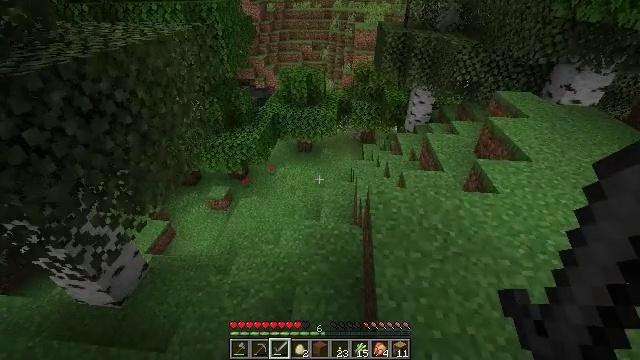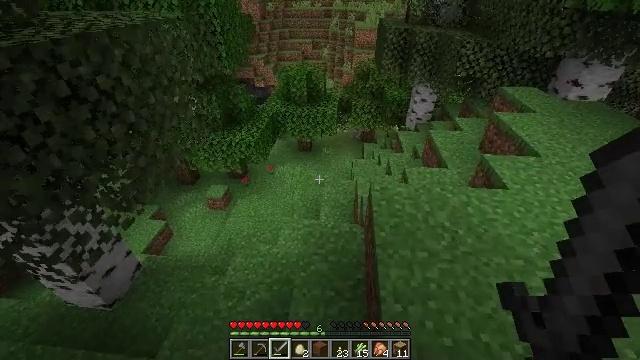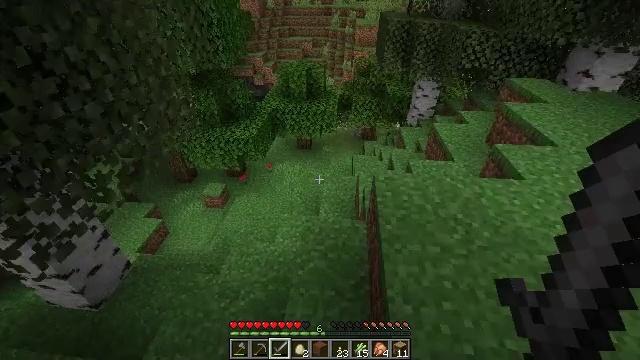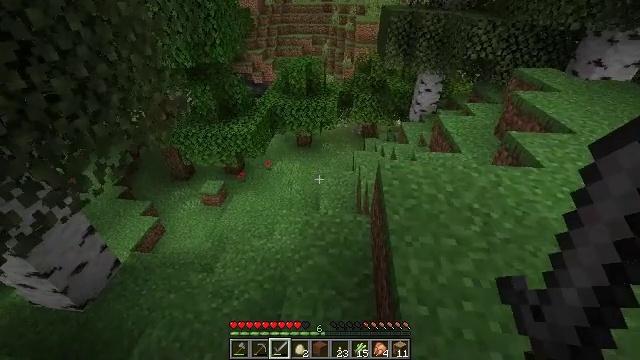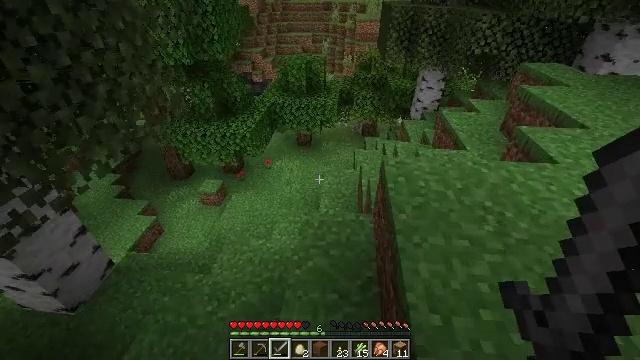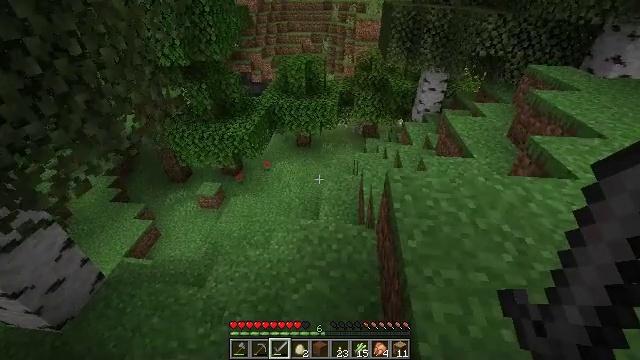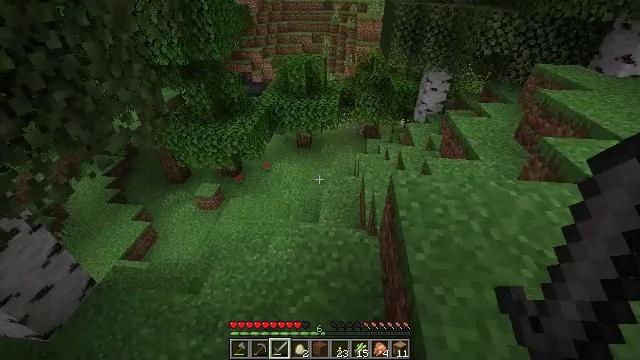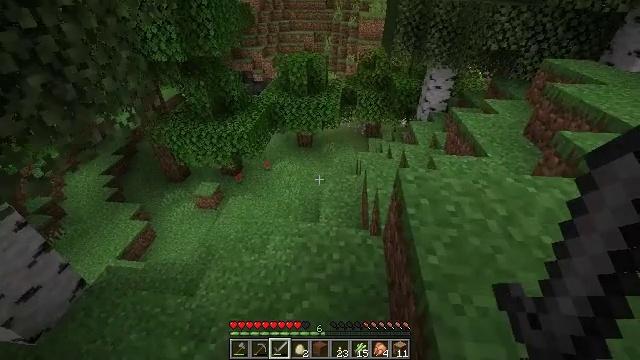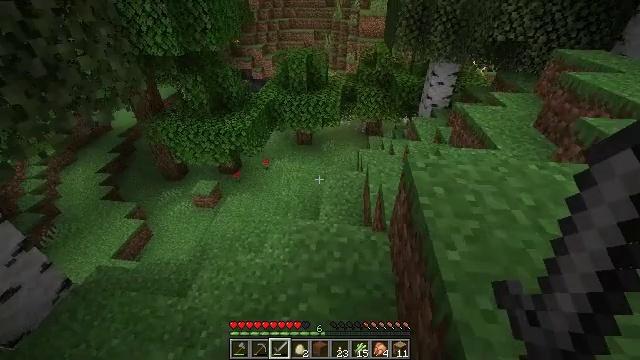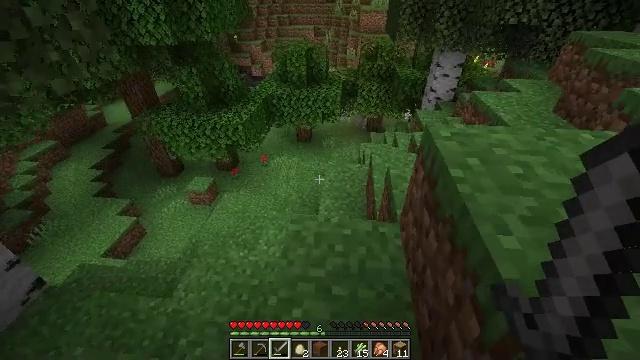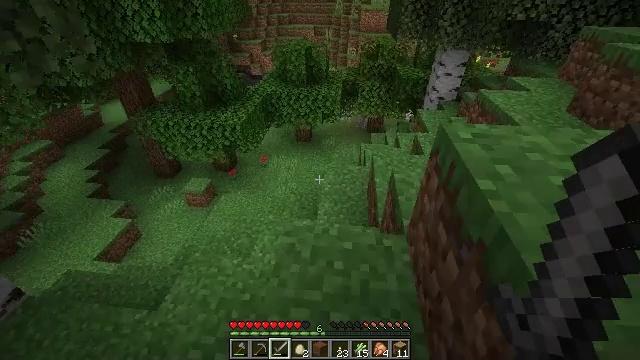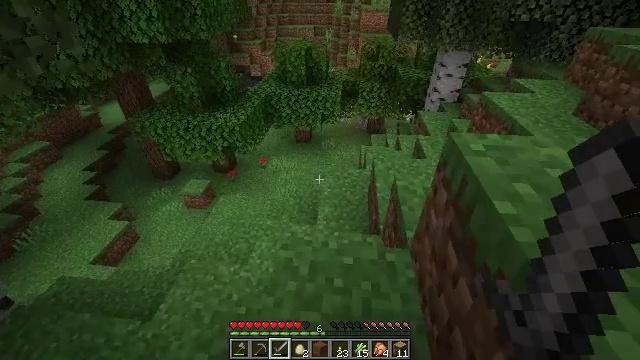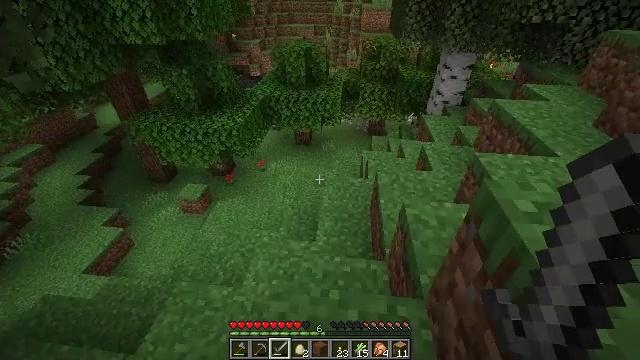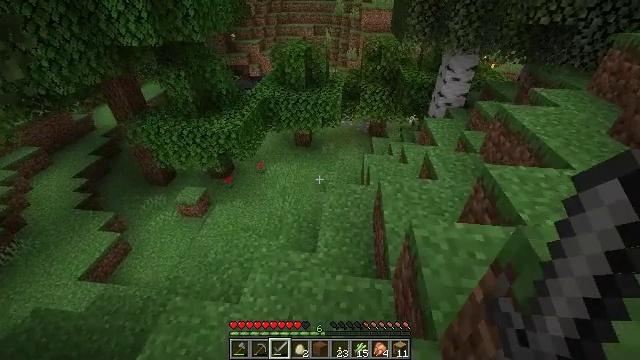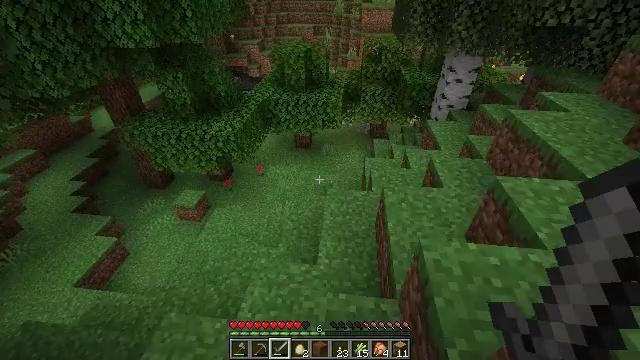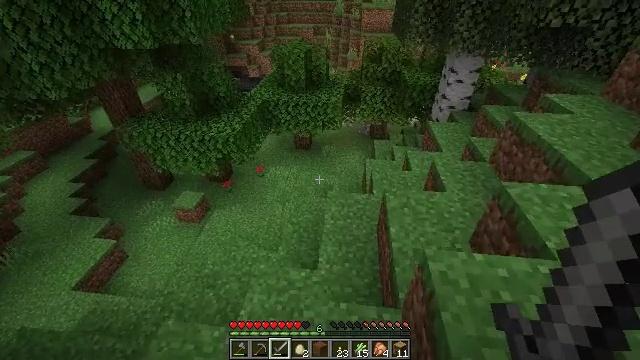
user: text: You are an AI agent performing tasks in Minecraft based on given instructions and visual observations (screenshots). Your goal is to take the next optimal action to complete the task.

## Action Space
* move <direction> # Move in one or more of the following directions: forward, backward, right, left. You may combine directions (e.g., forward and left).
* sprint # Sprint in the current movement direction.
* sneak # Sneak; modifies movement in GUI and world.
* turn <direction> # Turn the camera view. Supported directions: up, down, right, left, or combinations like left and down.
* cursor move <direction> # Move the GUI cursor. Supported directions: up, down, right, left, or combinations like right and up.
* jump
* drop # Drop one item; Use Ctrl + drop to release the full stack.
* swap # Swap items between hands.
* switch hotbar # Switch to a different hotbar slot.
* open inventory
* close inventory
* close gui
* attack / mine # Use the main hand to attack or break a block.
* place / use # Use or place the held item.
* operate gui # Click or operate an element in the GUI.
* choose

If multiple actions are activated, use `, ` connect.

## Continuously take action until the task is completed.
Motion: motion action
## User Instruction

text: Pick up the lilac.
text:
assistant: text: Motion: move forward
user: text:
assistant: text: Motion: move forward
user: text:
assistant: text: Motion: move forward
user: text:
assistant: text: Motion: move forward
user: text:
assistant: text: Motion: move forward
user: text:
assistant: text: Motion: move forward
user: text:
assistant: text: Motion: move forward
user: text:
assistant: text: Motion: move forward
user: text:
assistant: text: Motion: move forward
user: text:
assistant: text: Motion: move forward
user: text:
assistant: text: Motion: move forward
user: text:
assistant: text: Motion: move forward
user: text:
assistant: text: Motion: move forward
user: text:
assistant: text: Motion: move forward
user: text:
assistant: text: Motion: move forward
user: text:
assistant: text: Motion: move forward
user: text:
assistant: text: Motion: move forward
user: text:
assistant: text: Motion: move forward
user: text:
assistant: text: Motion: move forward
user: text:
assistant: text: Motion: move forward
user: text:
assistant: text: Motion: move forward
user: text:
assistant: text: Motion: move forward
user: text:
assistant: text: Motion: move forward, turn left and up
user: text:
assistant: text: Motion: move forward, turn left and up
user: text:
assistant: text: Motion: move forward and move right, turn left and up
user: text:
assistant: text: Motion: move forward and move right, turn right and up
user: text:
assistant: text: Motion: move forward and move right, turn right
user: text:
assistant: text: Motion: move forward and move right, turn right and down
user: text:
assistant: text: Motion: move forward and move right, turn right
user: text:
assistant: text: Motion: move forward and move right, turn right